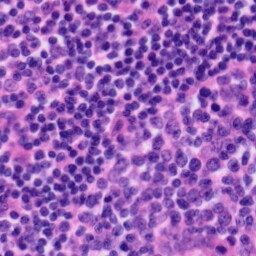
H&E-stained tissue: Tonsil